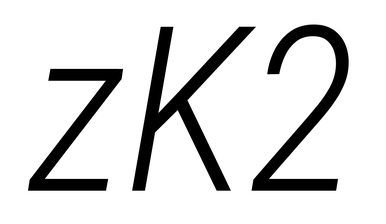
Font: Roboto-Italic_Condensed_Light_Italic